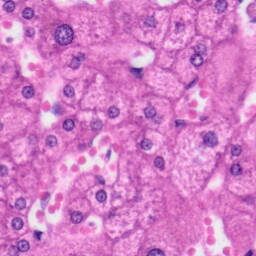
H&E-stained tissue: Liver